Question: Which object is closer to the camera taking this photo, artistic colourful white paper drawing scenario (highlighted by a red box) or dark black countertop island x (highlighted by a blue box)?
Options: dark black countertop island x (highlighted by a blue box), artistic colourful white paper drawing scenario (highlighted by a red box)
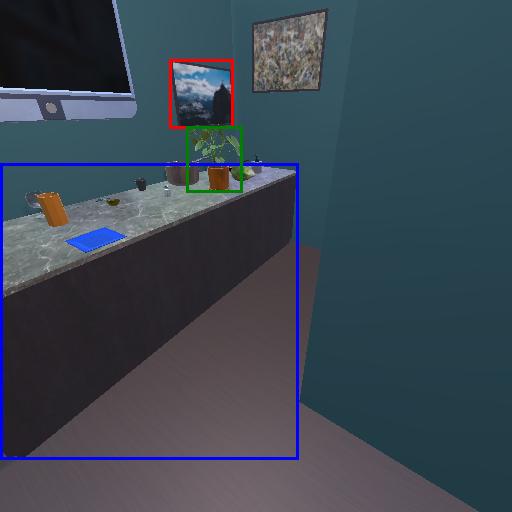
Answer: dark black countertop island x (highlighted by a blue box)